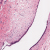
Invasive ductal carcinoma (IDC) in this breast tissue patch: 0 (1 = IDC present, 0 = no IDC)